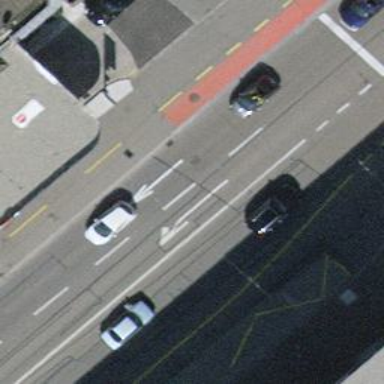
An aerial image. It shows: Bus stop for trolleybuses with designated stop position.